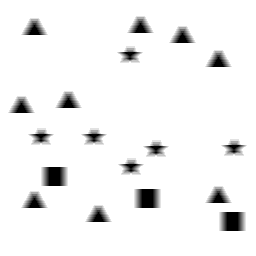
Squares: 3
Triangles: 9
Stars: 6
Total shapes: 18